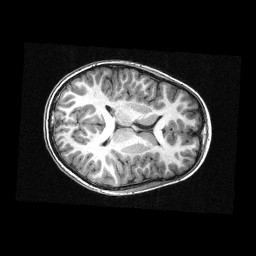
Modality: T1w
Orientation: axial
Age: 10
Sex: male
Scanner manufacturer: siemens
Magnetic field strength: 3 T
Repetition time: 2.3 s
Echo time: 0.00336 s